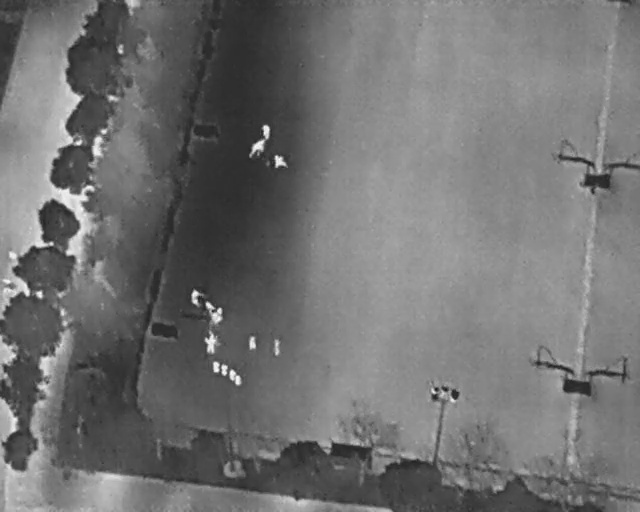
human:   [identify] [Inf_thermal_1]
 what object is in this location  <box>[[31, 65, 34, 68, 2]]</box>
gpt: <ref>1 large person at the center</ref>

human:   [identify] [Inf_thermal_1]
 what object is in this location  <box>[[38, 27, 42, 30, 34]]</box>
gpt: <ref>1 large person at the top</ref>

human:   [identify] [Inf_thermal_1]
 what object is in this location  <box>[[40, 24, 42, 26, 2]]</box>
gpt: <ref>1 medium person at the top</ref>